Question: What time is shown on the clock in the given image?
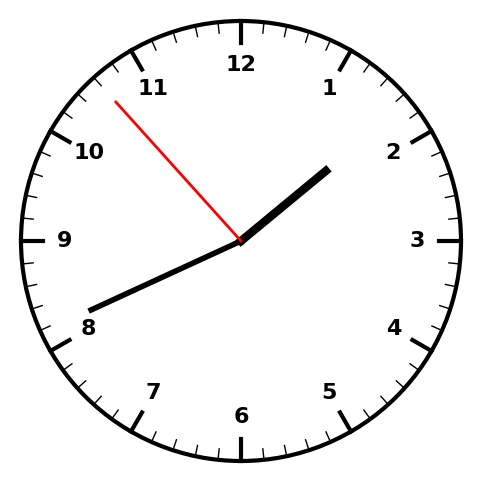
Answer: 01:40:53